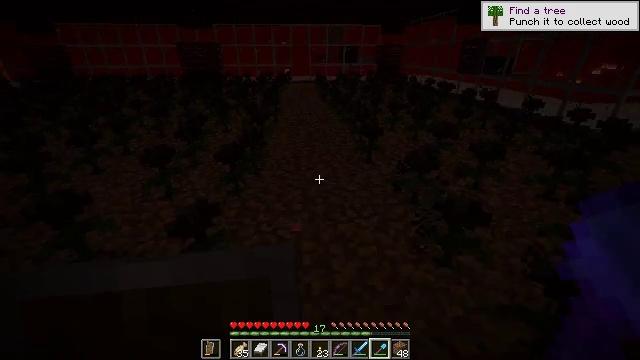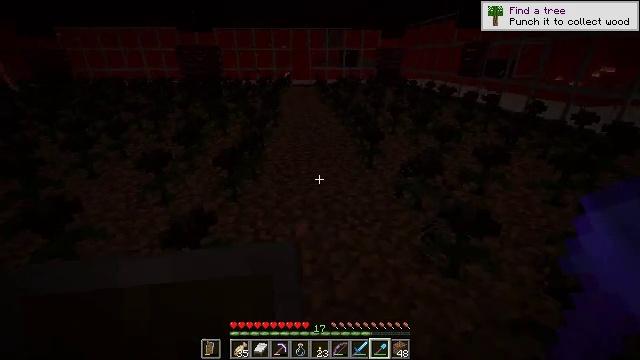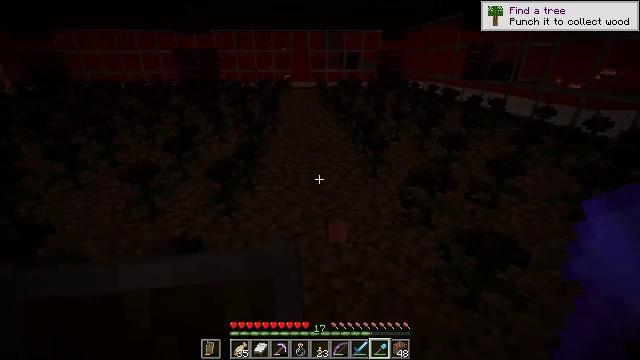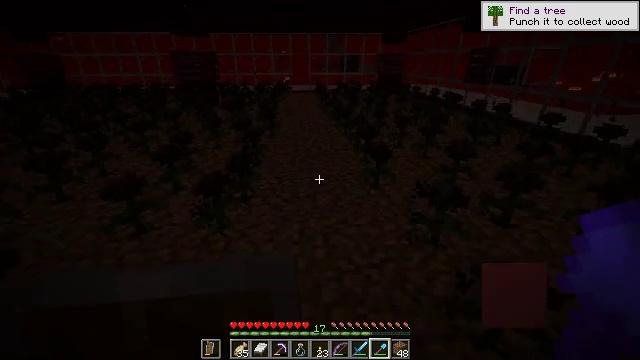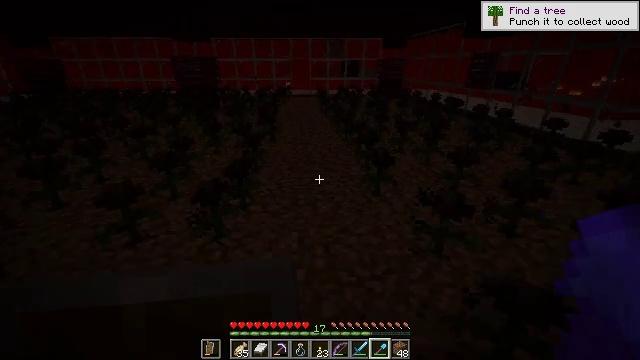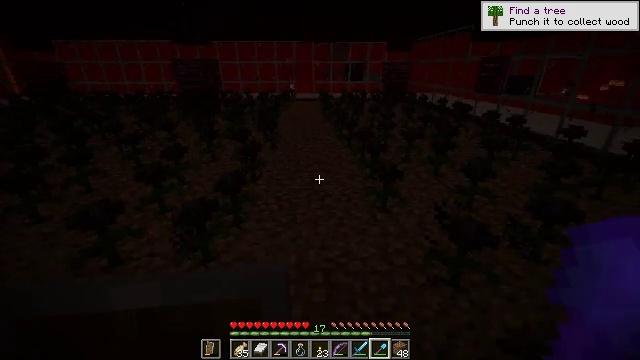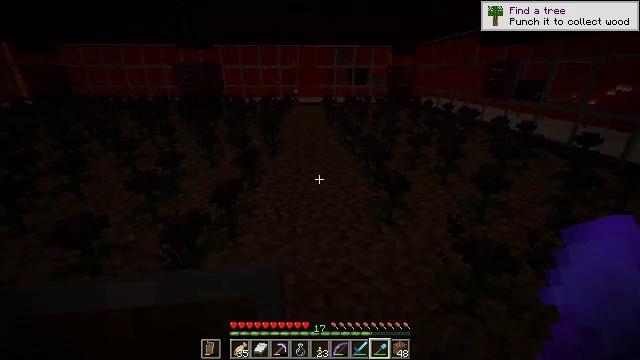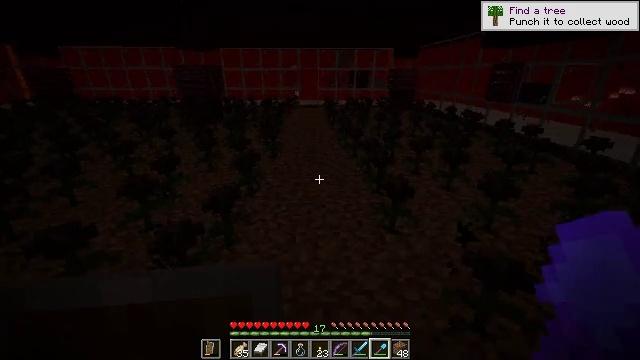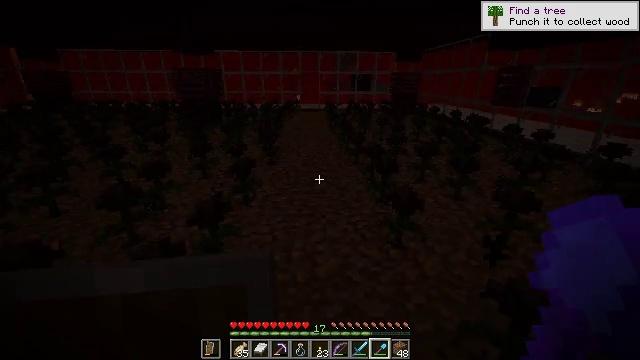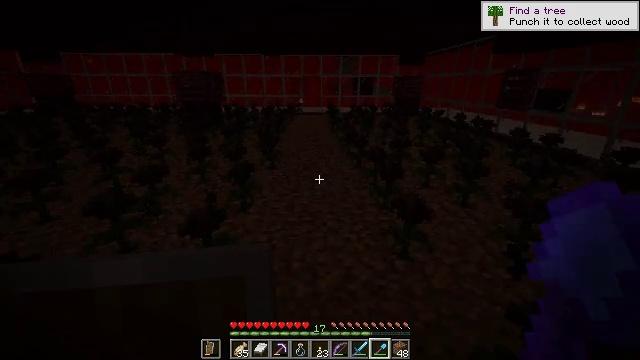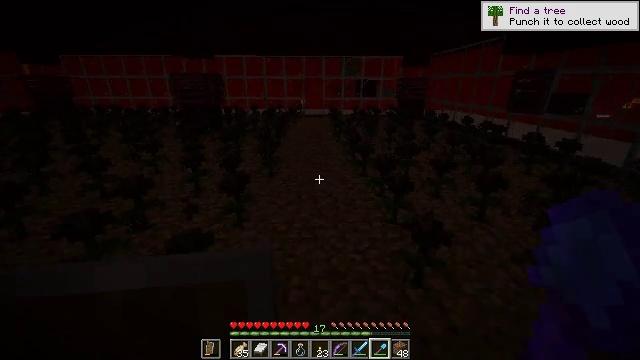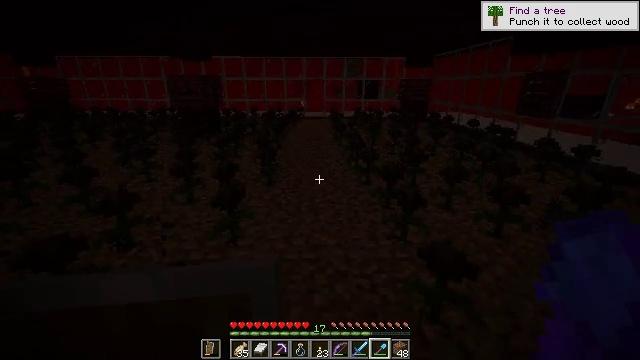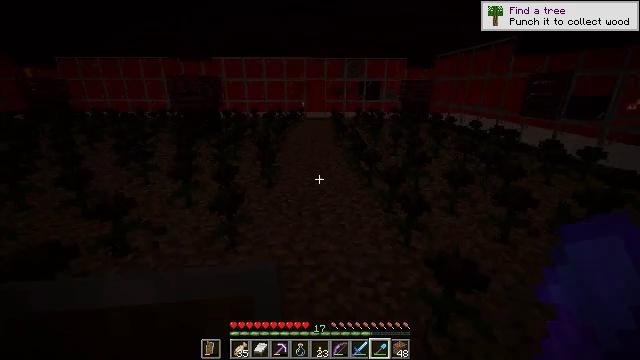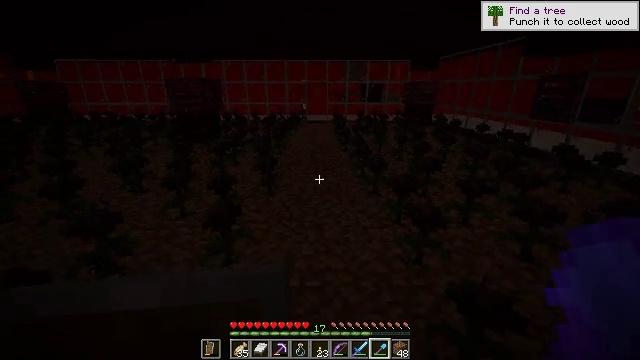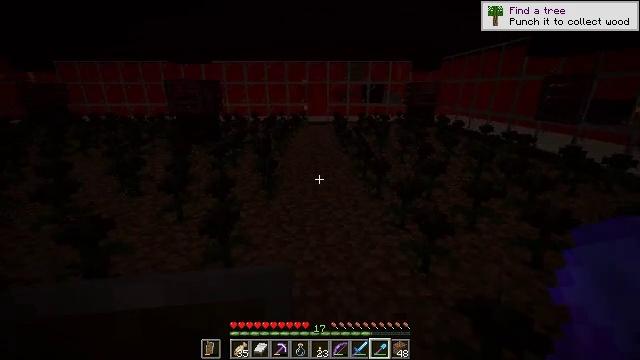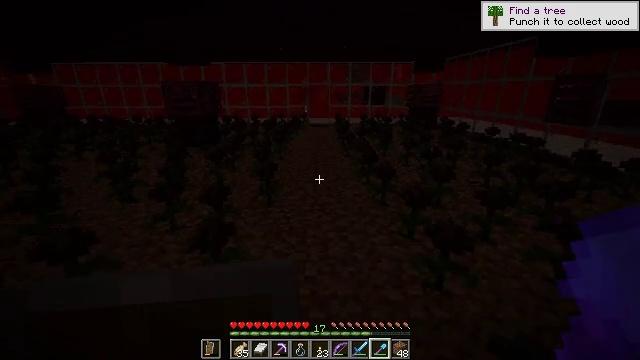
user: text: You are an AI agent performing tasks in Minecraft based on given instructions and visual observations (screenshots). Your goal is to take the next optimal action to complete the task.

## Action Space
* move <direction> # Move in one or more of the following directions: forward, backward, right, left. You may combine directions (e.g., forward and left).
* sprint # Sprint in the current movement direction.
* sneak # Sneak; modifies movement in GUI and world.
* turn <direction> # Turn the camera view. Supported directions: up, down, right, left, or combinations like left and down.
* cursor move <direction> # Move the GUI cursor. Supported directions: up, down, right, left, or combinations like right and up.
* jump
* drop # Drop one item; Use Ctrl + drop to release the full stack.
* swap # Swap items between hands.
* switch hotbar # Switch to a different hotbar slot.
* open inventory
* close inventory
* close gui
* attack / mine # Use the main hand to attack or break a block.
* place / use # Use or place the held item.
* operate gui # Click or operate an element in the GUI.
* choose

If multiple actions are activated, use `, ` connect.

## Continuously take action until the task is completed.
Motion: motion action
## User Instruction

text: Break the nether brick slab.
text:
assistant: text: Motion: move forward
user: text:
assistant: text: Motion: move forward
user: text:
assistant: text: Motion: move forward
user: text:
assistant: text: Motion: move forward
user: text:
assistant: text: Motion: move forward
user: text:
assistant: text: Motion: move forward
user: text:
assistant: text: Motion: move forward
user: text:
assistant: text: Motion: move forward
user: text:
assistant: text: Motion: move forward
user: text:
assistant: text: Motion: move forward
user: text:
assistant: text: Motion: move forward
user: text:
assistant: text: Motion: move forward
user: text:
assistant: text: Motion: move forward
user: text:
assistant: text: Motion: move forward
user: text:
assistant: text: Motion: move forward
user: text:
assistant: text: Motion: move forward
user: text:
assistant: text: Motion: move forward
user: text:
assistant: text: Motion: move forward
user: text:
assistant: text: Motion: move forward
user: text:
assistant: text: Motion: move forward
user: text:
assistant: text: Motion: move forward
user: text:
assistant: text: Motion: move forward
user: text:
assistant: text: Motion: move forward
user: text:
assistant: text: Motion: move forward
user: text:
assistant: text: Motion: move forward
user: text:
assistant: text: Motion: move forward
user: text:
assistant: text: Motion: move forward
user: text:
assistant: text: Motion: move forward
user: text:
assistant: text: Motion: move forward
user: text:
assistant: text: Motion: move forward